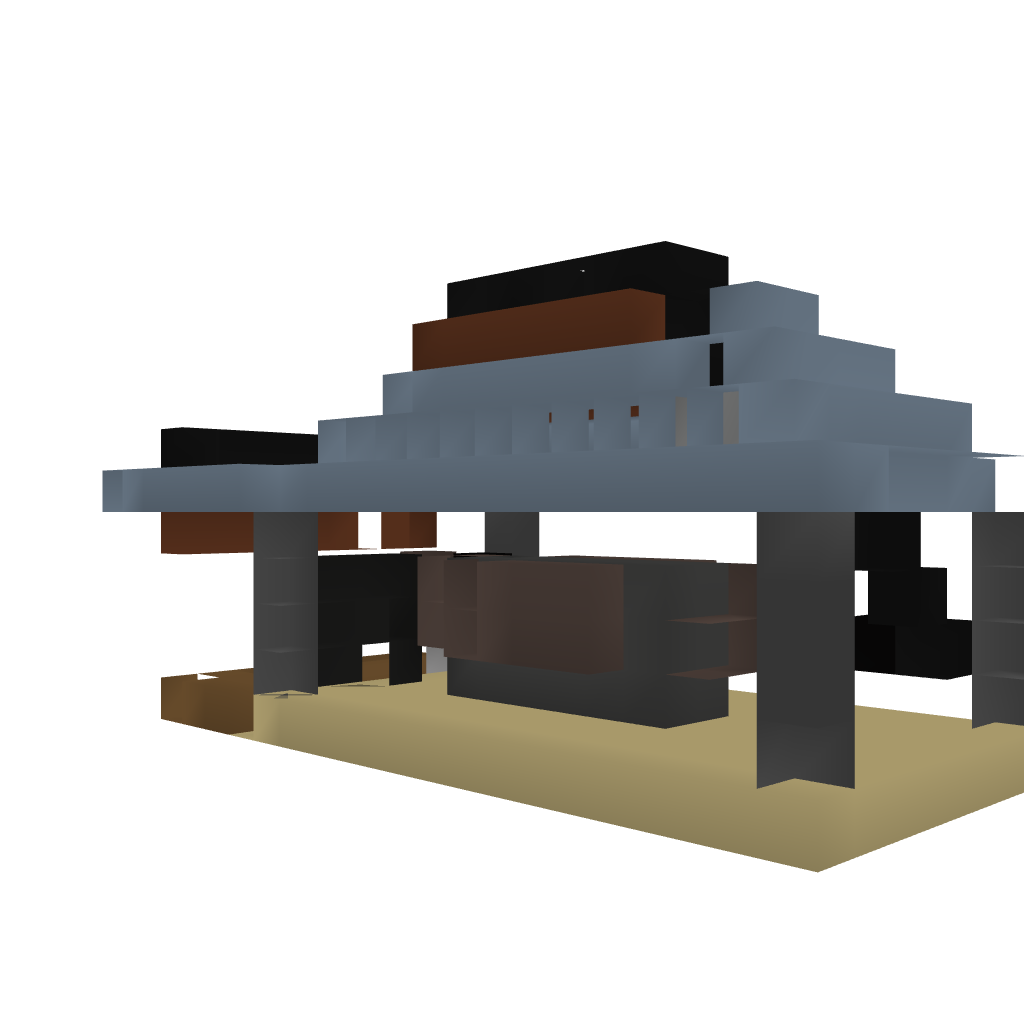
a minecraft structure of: Small Shop with Redstone Lighting